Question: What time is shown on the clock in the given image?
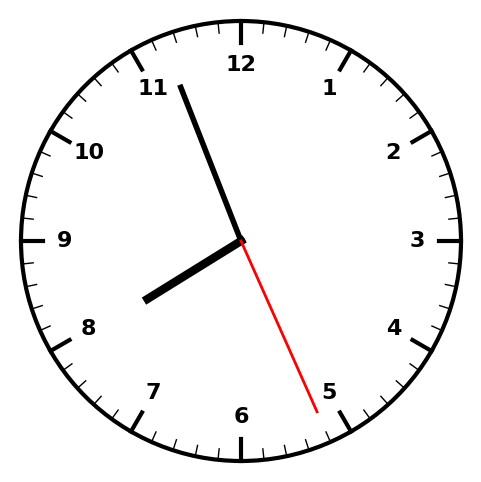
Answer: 07:56:26